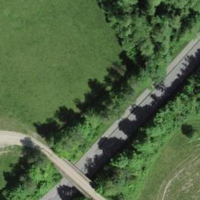
EUNIS habitat code: 25
Species observed at this site:
Prunus spinosa